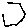
Label: hexagon